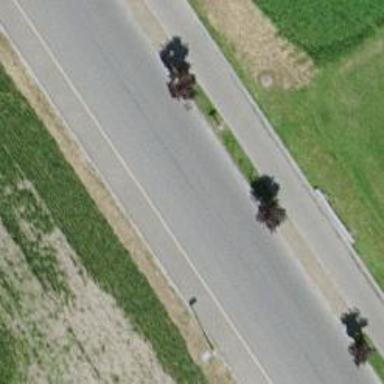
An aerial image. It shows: Bus stop along the road.